Question: I am creating an Android app in Delphi XE5 using Firemonkey, and for one of my forms I need a TImage that will fill the entire form where I can draw on it's Bitmap.
What I did was this:
1. I added a TImage component to my form and set it's Align := alClient. In the designer it fills the entire form.
2. In my FormCreate procedure I initialized the Bitmap of the TImage by setting it's size to the size of the TImage procedure TDrawForm.FormCreate(Sender: TObject);
begin
Image1.Bitmap.SetSize(Trunc(Image1.Width), Trunc(Image1.Height));
DrawFromList(Image1);
end;
3. Then I draw on the TImage's Bitmap.Canvas procedure TDrawForm.DrawFromList(image: TImage);
var draw: TDraw;
begin
image.Bitmap.Canvas.BeginScene;
image.Bitmap.Canvas.Clear(claBlue);
image.Bitmap.Canvas.Stroke.Color := claBlack;
image.Bitmap.Canvas.Fill.Color := claYellow;
for draw in DrawList do
begin
image.Bitmap.Canvas.FillPath(draw.fpath, 1);
image.Bitmap.Canvas.DrawPath(draw.fpath, 1);
end;
image.Bitmap.Canvas.EndScene;
end;
This code draws just fine on my Nexus 7 tablet, but it does not fill the entire screen:

In the second picture I used
'''
Image1.Bitmap.SetSize(Trunc(Image1.Width * 1.34), Trunc(Image1.Height * 1.34));
'''
where 1.34 was found by trial and error, to make it fill the entire screen.
I then tried to print out the size of the image and the screen. For my Nexus 7 (which is 1280 x 800 pixels) the TImage component which fills the entire screen, has a width of 601 and a height of 880. Thus, when I set the size of the Bitmap to be the size of my TImage, the Bitmap is also 601 x 880, which explains why I needed to scale the Bitmap to make it fill the entire screen. The screen size is reported as 600 x 905 (using Screen.Size).
why is the size of the TImage component only 601 x 880 (and the screen only 600 x 905) when the actual resolution of my device is 800 x 1280? If these sizes are not pixels, then what are they? And more importantly, how do I convert from these numbers to actual screen pixels (bear in mind, 1.34 only works for Nexus 7 - on my HTC Sensation it needed to be even bigger)?
One of my co-workers suggested that it might have to do with the DPI of the screen, but I couldn't find any method that will give me the DPI of the current device.
I have also tried updating the size of the bitmap in the FormResize procedure, but that doesn't make a difference.
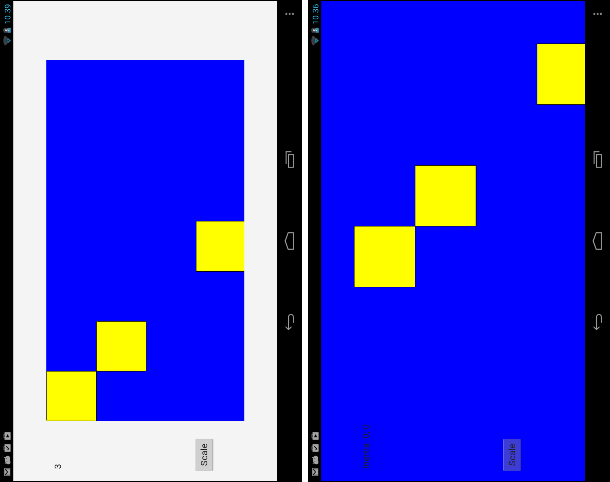
Answer: I found a solution to my problem. Apparently there are, on the component, two properties that will return a scale. Luckily, this scale multiplied with the width and height of the component will return the width and height .
'''
Image1.Scene.GetSceneScale
Image1.Canvas.Scale
'''
In my case, I had to initialize my Bitmap like this:
'''
Image1.Bitmap.SetSize(Trunc(Image1.Width * Image1.Canvas.Scale),
Trunc(Image1.Height * Image1.Canvas.Scale));
'''
This makes the Bitmap of my Image1 fill the entire screen since the image is set to Align := alClient.
I still don't know what the original size returned by Image1.Width and Image1.Height (or Screen.Size for that matter) is measured in, but it is not always pixels. It would have saved me about two weeks of headache if this was documented somewhere.